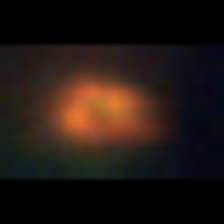
Taxon: NanoPlankton
Group: Other